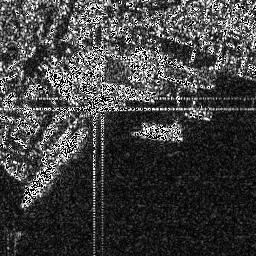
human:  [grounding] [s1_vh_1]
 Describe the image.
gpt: In the satellite image, there is  <ref>1 medium ship </ref> <box>[[21, 47, 34, 63, 0]]</box> located at left,  <ref>1 medium ship </ref> <box>[[7, 63, 21, 81, 0]]</box> located at bottom left,  <ref>1 medium ship </ref> <box>[[50, 47, 71, 55, 0]]</box> located at center,  <ref>1 small ship </ref> <box>[[71, 41, 83, 46, 0]]</box> located at right.